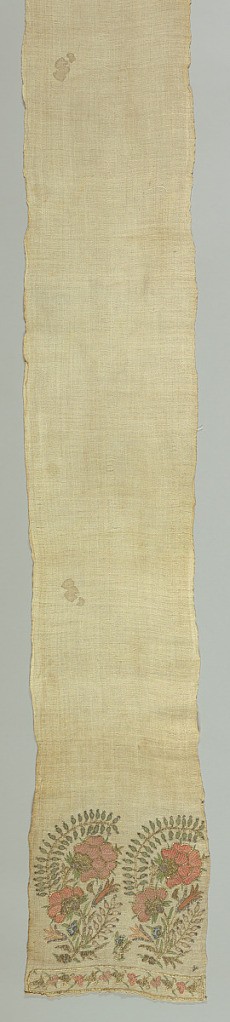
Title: Sash
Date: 19th century
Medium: silk and metal-wrapped silk on cotton Technique: uncounted stitches; satin and double running stitches on plain weave; foundation has a crepe effect due to over twisted z-spun yarns used for warp and weft
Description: Sash with identical ten inch high embroidered border at each end. The border consists of two five-inch wide repeats of a flowering plant in shades of red, green, blue and metallic silver. The lower border, about one inch high, is a three-inch repeat of a curving vine.